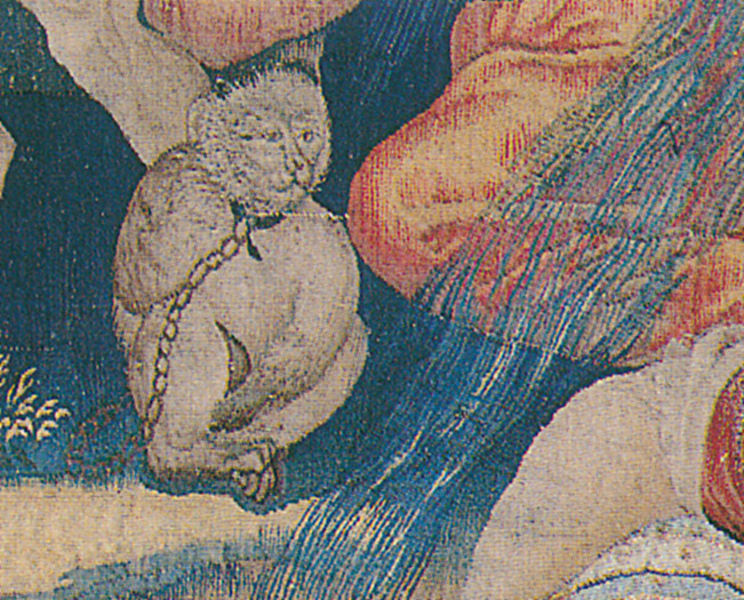
Titel: Die Tapiserien von Sigismund Augustus (Zyklus des Alten Testaments): Die Flut
Künstler: Michiel Coxcie
Standort: Herstellungsort: Brüssel (EU - B)
Schlagwörter: blau, gemälde, wasser, fluss, grob, ausschnitt, grau, nase, rot, tier, arm, augen, bach, realismus, stoff, ohren, affe, fell, bein, abstrakt, kette, romantik, kissen, detail, nah, pfoten, katze, gogh, dali, gefangen, idealismus, qual, maul, vangogh, gefangenschaft, detil